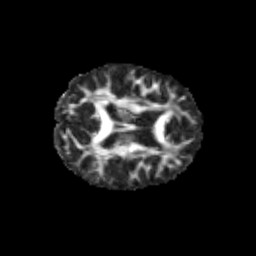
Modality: FA
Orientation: axial
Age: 12
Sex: female
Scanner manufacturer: siemens
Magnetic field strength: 3 T
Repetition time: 3.8 s
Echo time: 0.07 s